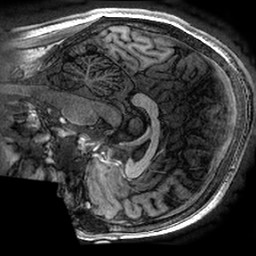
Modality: T1w
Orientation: sagittal
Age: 22
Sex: female
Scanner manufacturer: ge
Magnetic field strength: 3 T
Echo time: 0.002736 s